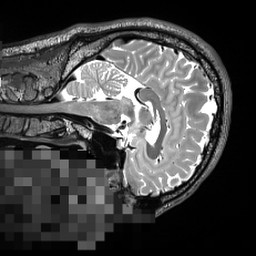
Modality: T2w
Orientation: sagittal
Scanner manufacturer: siemens
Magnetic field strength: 3 T
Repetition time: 3.2 s
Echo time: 0.564 s